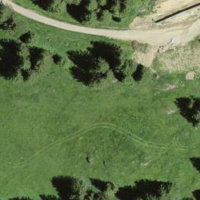
EUNIS habitat code: 24
Species observed at this site:
Hippocrepis comosa